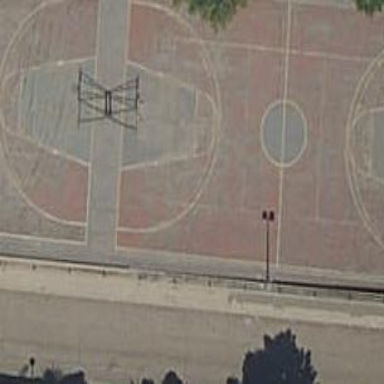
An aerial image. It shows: Basketball court in the leisure land pitch.